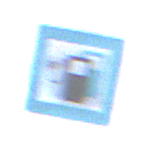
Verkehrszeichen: LadestationFuerElektrofahrzeuge
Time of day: SunriseSunset
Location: Outdoor (Nature)
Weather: PartlyCloudy
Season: NotSpecified
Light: Natural